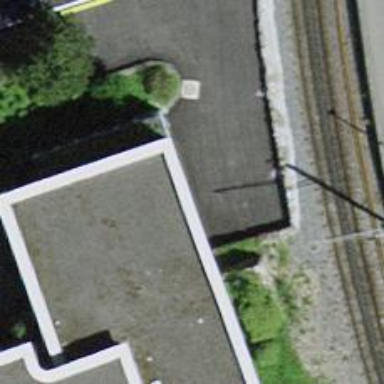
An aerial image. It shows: Parking entrance.